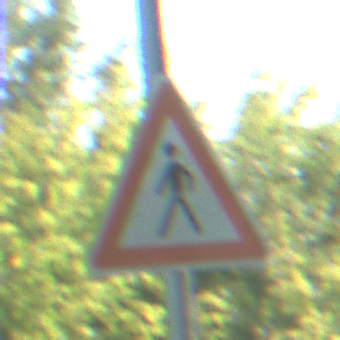
Verkehrszeichen: FussgaengerRechts
Umgebung: Outdoor, Nature
Tageszeit: MorningAfternoon
Wetter: Clear
Licht: Natural
Jahreszeit: NotSpecified
Kontrast: HighContrast